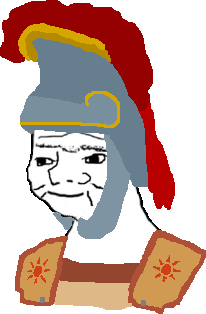
Label: 5_Boomer